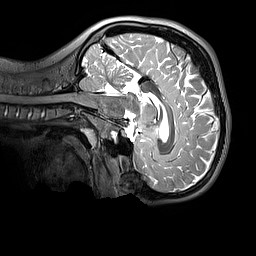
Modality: T2w
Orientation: sagittal
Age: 9
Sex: male
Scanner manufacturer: siemens
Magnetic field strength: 3 T
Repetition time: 3.2 s
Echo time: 0.408 s